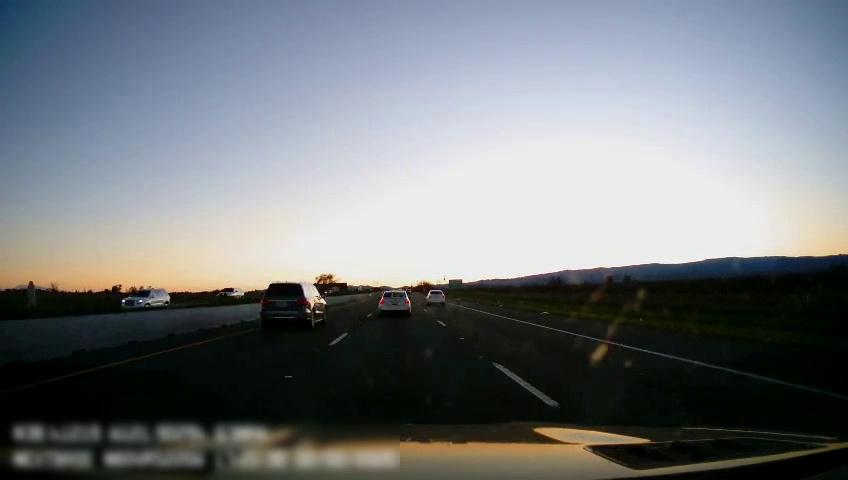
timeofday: Day
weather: Sunny
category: Drivable Space
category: Vehicles | Car
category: Vehicles | SUV
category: Vehicles | SUV
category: Vehicles | Car
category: Vehicles | SUV
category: Lanes | Current Lane
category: Lanes | Current Lane
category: Lanes | Alternate Lane
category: Lanes | Alternate Lane
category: Traffic | Signs